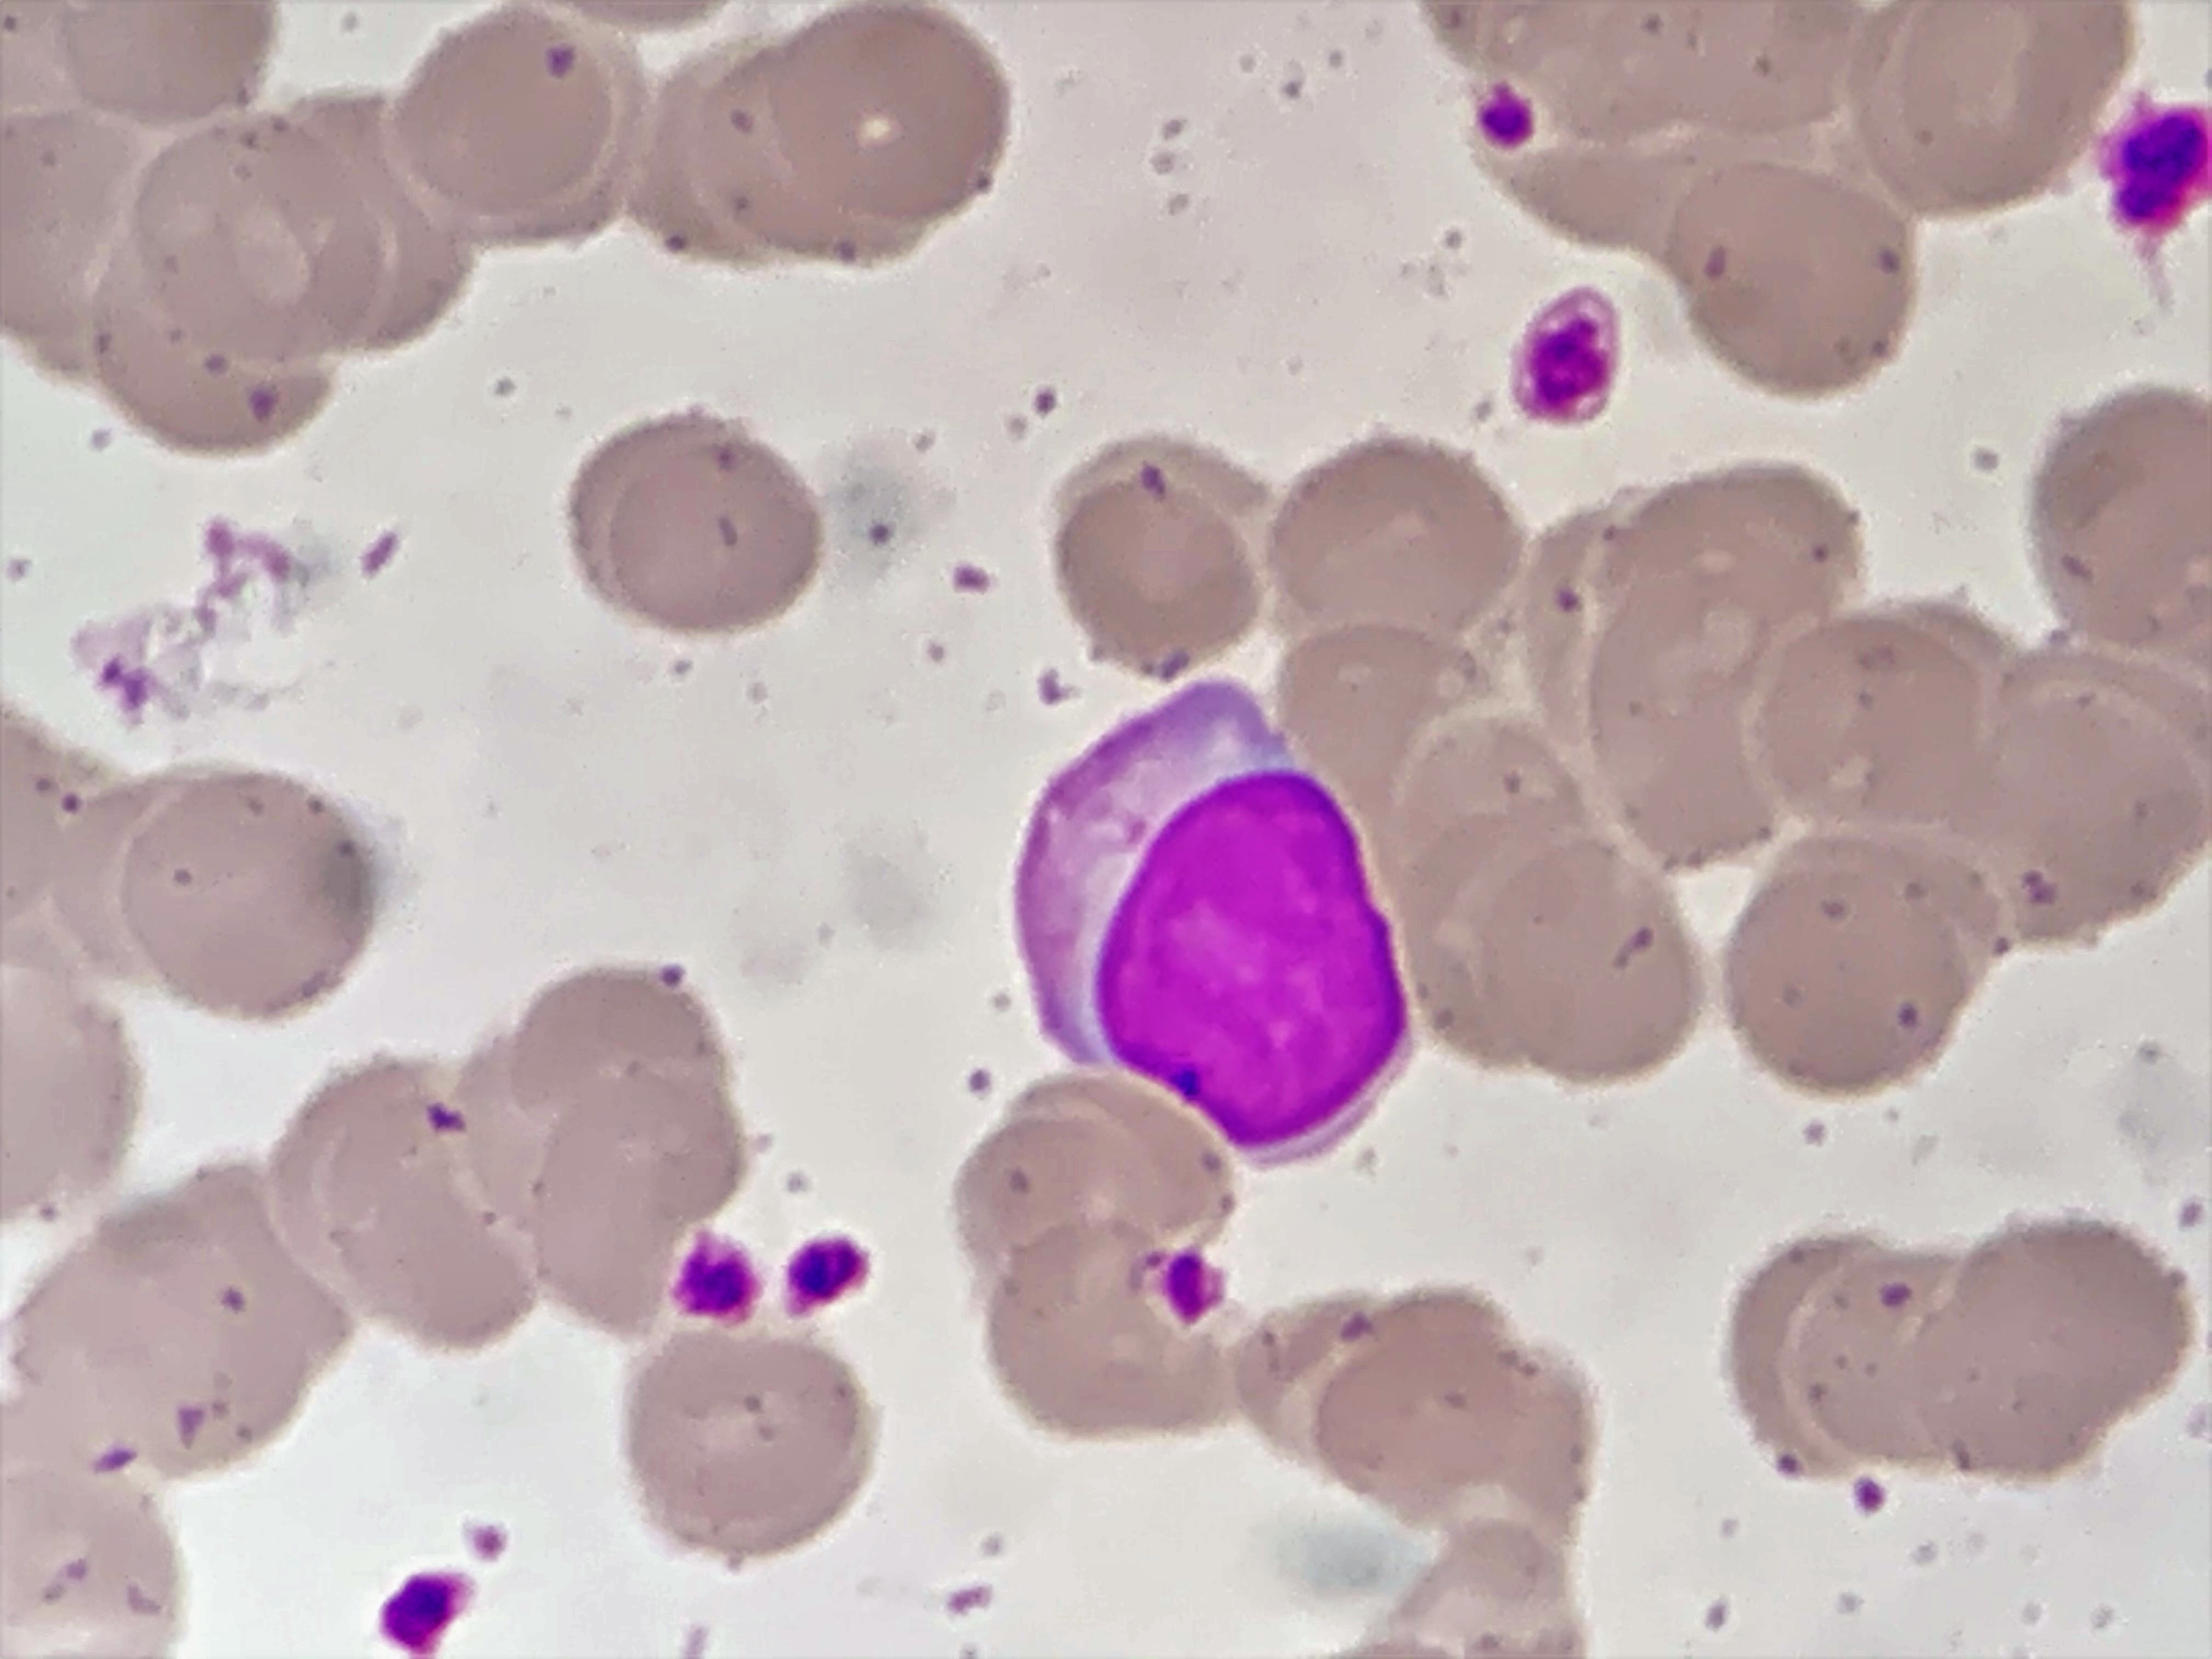
Cell type: LYMPHOCYTES